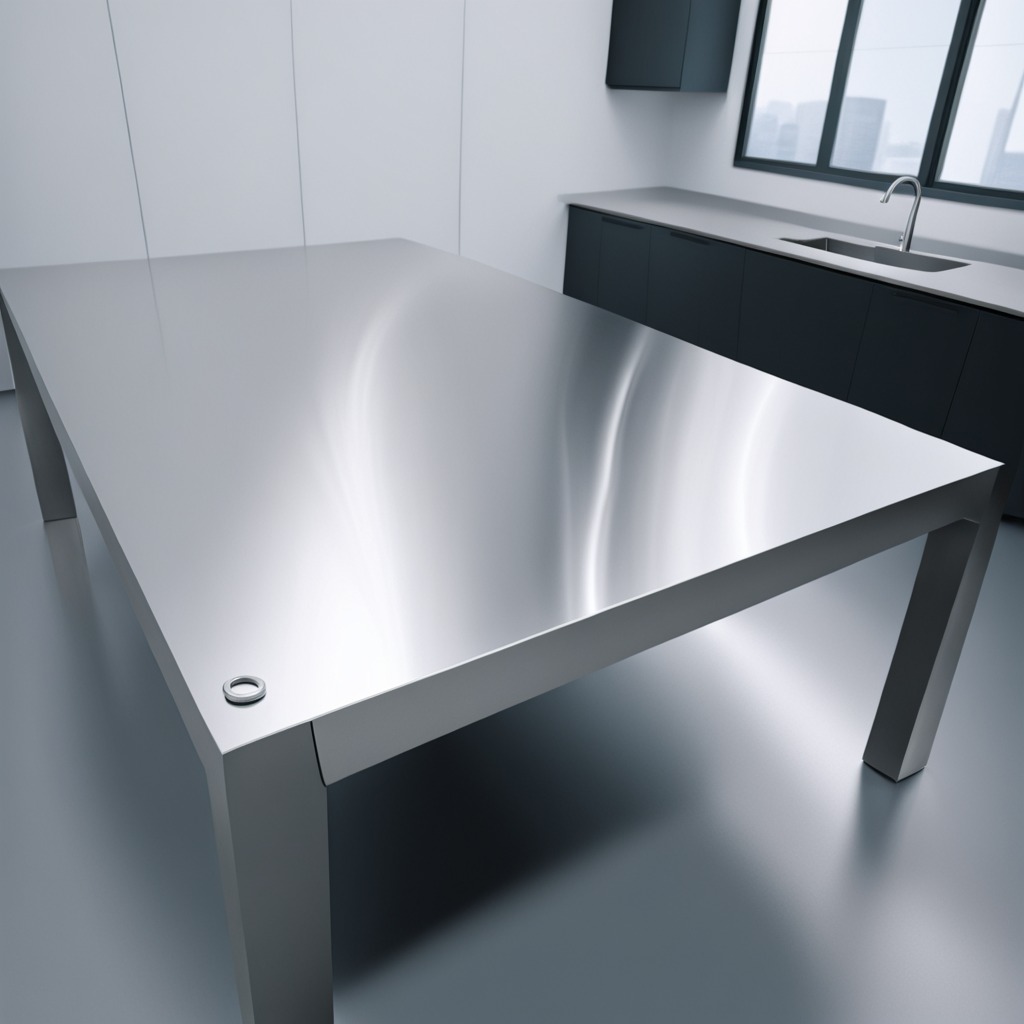
A flat metal washer is lying on the stainless steel table.